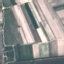
Land use / land cover class: PermanentCrop